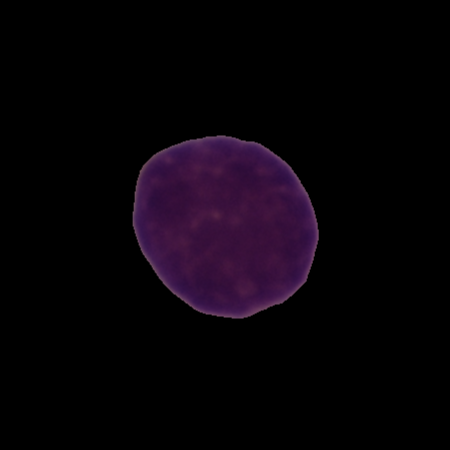
Label: healthy